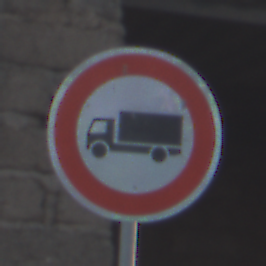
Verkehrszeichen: VerbotFuerKraftfahrzeugeUeberDreiKommaFuenfTonnen
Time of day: SunriseSunset
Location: Outdoor (Nature)
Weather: Clear
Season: NotSpecified
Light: Natural